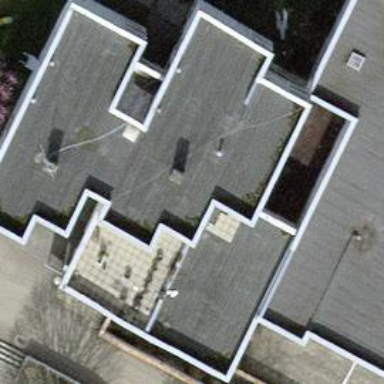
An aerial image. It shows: School building.